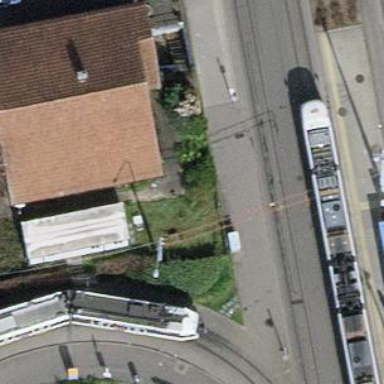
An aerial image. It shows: Tram stop for public transport.